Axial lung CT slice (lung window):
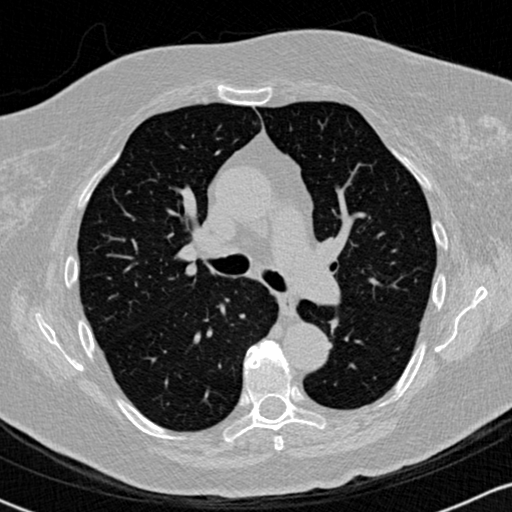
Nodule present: no